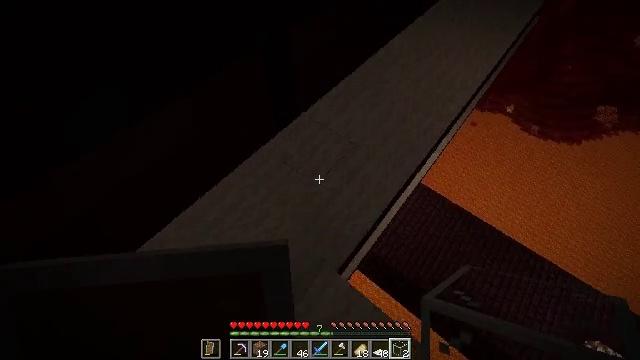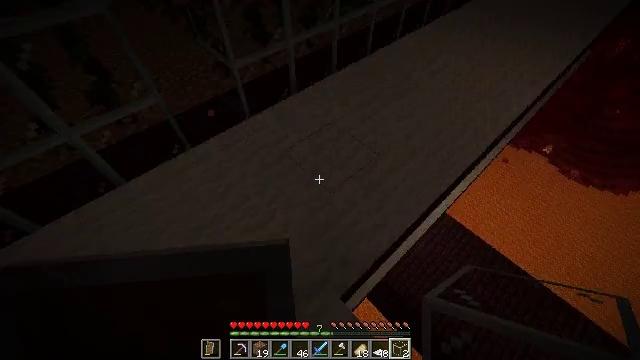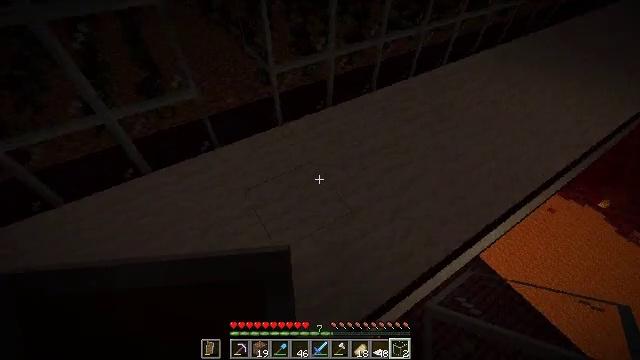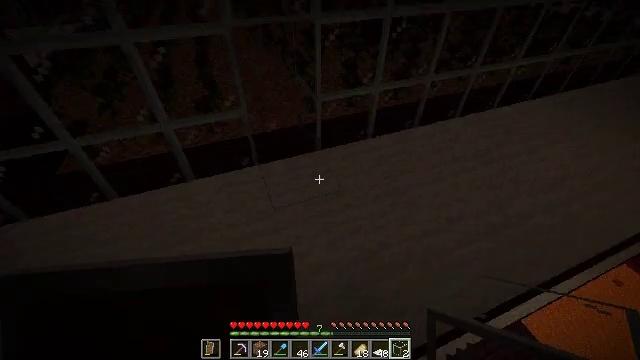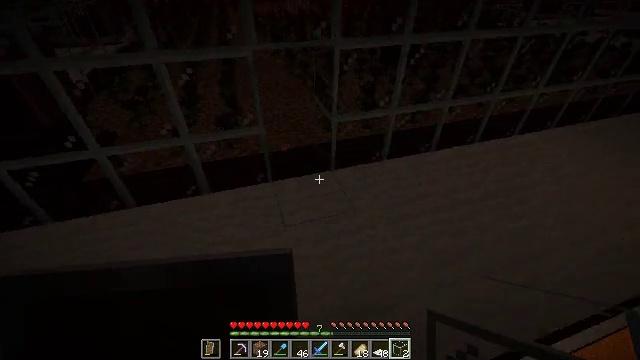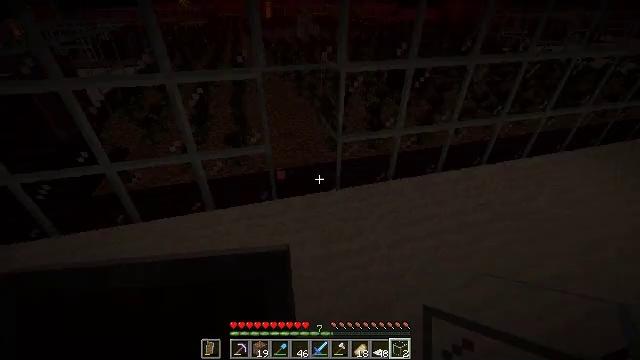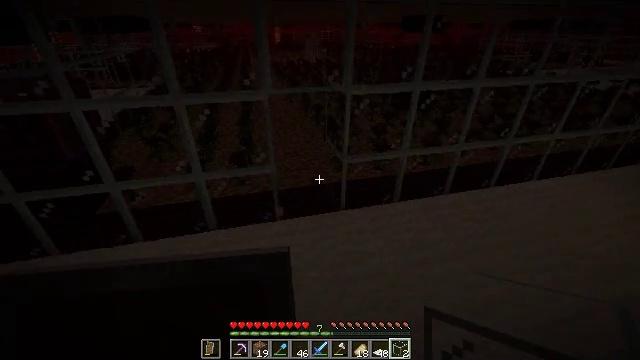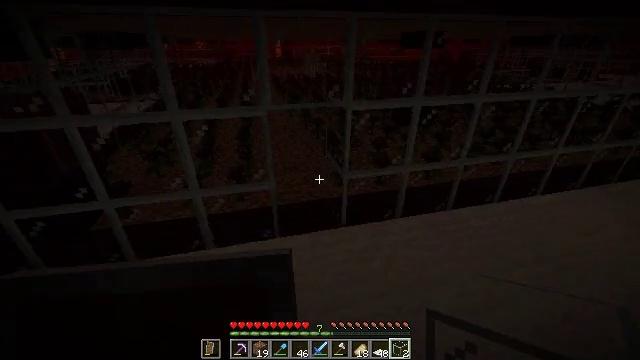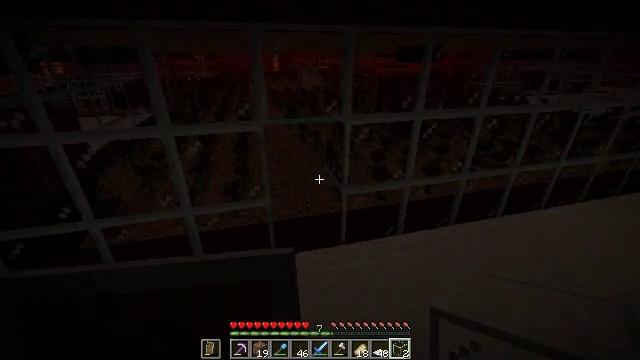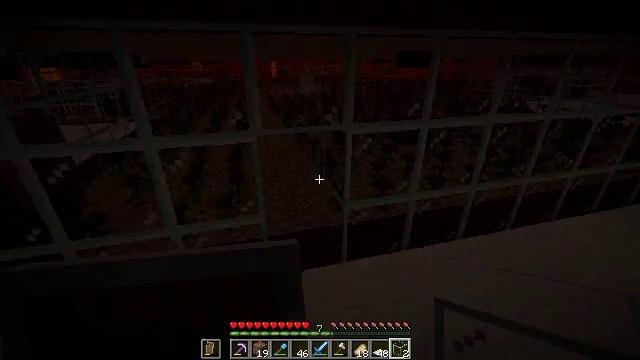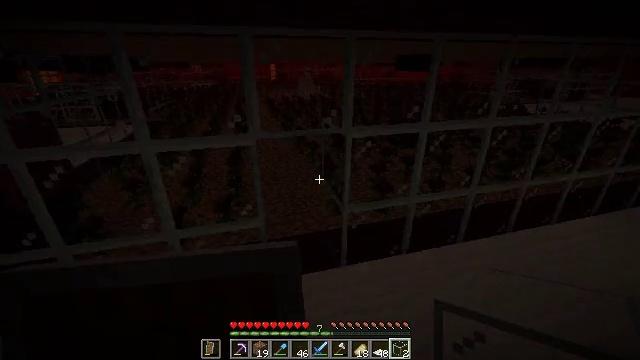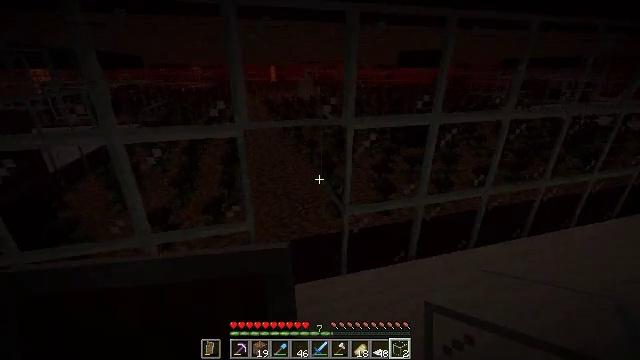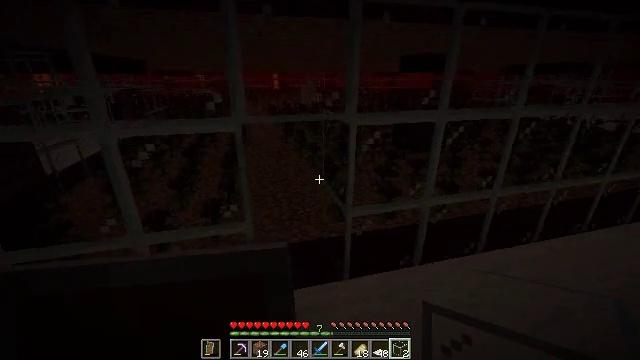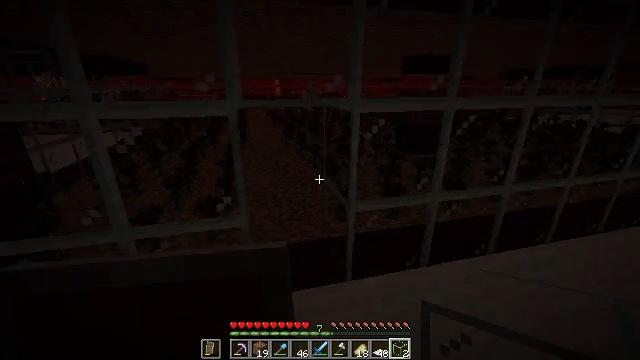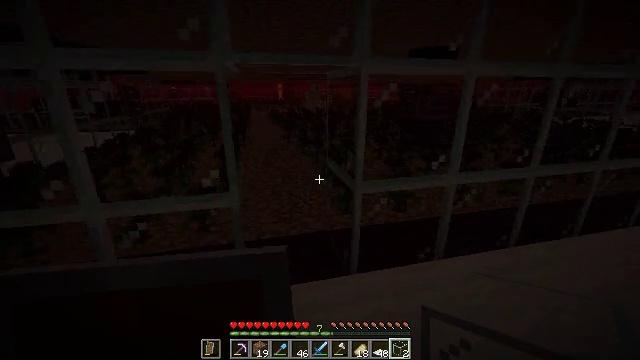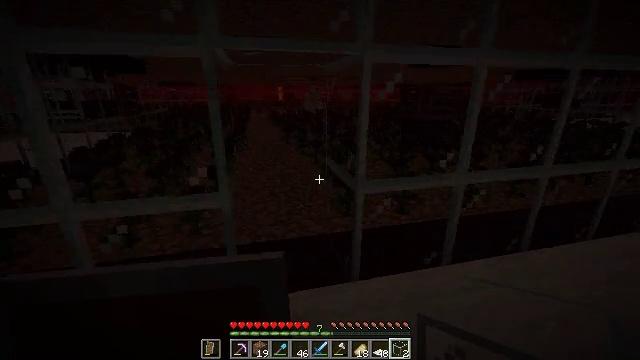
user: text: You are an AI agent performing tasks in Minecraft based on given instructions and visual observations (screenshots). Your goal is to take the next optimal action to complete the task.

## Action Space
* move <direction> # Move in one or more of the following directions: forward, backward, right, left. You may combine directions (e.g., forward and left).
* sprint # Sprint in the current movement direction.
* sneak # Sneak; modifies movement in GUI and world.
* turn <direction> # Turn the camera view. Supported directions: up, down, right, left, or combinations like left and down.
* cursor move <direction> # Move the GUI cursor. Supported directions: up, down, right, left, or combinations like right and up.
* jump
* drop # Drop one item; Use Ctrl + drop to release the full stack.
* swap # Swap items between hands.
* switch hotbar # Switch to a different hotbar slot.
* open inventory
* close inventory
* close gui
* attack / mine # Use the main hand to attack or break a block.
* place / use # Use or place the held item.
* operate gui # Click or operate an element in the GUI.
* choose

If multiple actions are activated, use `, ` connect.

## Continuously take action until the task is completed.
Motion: motion action
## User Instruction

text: Mine the wither rose with caution.
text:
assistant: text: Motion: turn left and up
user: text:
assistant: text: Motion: turn left and up
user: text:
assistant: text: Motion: turn left and up
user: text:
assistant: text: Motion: turn left and up
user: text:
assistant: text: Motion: turn left and up
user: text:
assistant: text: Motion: move forward, turn left and up
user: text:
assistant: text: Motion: move forward, turn up
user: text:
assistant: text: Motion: move forward, turn up
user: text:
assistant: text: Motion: move forward, turn up
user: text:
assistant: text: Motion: move forward
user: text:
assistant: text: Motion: move forward
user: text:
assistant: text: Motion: move forward, turn up
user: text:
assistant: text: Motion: move forward, turn up
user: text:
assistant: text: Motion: move forward, turn up
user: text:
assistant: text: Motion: move forward
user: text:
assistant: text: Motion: move forward
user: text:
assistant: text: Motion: move forward
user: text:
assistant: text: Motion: move forward
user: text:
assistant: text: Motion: move forward, turn left and up
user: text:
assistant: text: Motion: move forward, turn left
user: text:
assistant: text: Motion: turn left
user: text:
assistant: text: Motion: turn left
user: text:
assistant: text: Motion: turn left
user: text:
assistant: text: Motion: turn left
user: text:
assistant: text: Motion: no_op
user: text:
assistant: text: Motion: no_op
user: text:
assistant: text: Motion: no_op
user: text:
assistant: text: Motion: no_op
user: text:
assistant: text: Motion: no_op
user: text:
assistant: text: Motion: no_op